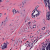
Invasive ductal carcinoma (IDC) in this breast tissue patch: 0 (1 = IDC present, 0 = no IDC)